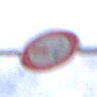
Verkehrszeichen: VerbotUeberholenEinspurigeFahrzeuge
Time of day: Midday
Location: Outdoor (RoadRail)
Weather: PartlyCloudy
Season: NotSpecified
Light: Natural